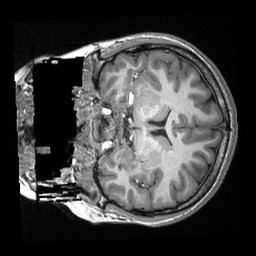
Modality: T1w
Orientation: coronal
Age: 20
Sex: female